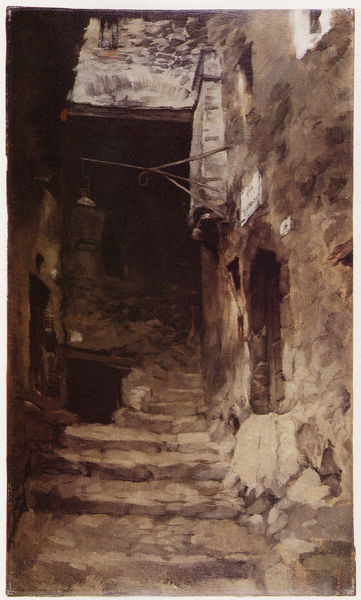
Titel: Straße in Olevano
Künstler: Carl Schuch
Standort: Hannover
Institution: Niedersächsisches Landesmuseum
Schlagwörter: dunkel, felsen, gemälde, gestein, schatten, weiß, impressionismus, ocker, stadt, braun, fenster, grau, hell, holz, lampe, laterne, licht, schwarz, strasse, tür, blick, dach, gebäude, haus, tier, weg, beige, malerei, alt, wand, stein, steine, öl, ast, häuser, sonne, realismus, decke, leuchte, höhle, helldunkel, fell, ecke, bogen, enge, fassade, gasse, italien, pflaster, türen, leine, steinig, anstieg, fels, gebirge, dorf, dächer, mauer, monochrom, geröll, steil, hof, türe, rundbogen, treppe, treppen, schmal, leuchter, metall, aufgang, stufe, stufen, tor, foto, wände, abort, aborterker, bergdorf, carl spitzweg, cour, dillis, eingang, eingänge, eisen, eng, erker, escalier, fugen, gang, gestänge, gusseisen, halterung, hinterhof, interieur, italie, keller, klingel, kopfstein, laviert, meuer, nische, plaster, ruelle, schild, schmiedeeisen, spießig, spitzweg, treppenstufen, tusche, village, wasserfarben, zugang, ärmlich, innenhof, ruine, hauswand, loch, photo, portal, kaputt, pforte, mauern, sombre, ombre, haustür, pierre, pierres, nischen, treppenaufgang, naturstein, studen, katakombe, altstadt, vieux, steintreppe, hausnummer, mörtel, aquarelle, trepen, sackgasse, rue, nummernschild, treooe, escaliers, gemäier, nummernschil, gabg